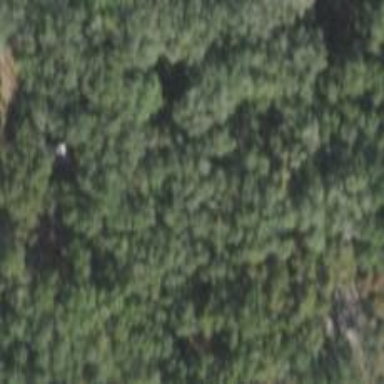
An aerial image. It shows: Mixed woodland with various types of leaves.